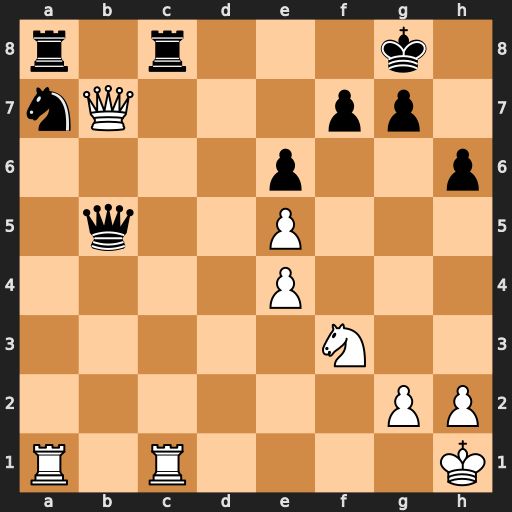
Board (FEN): r1r3k1/nQ3pp1/4p2p/1q2P3/4P3/5N2/6PP/R1R4K
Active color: w
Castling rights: -
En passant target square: -
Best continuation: Rxc8+ Rxc8 Qxa7